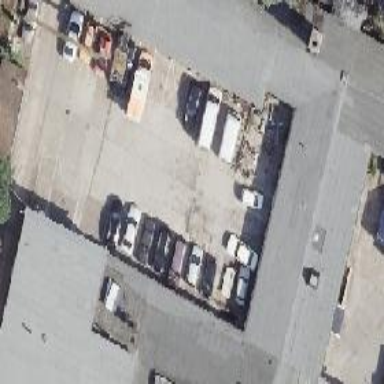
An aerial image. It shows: Car repair shop housed in shed.